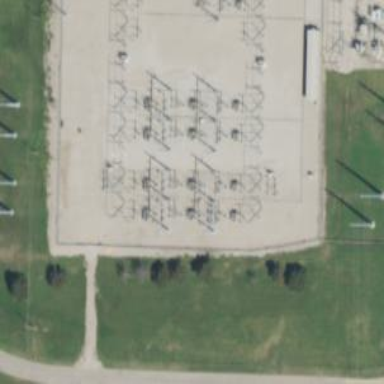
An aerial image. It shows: Switch used for power control.